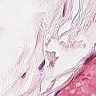
Metastatic tissue present: no